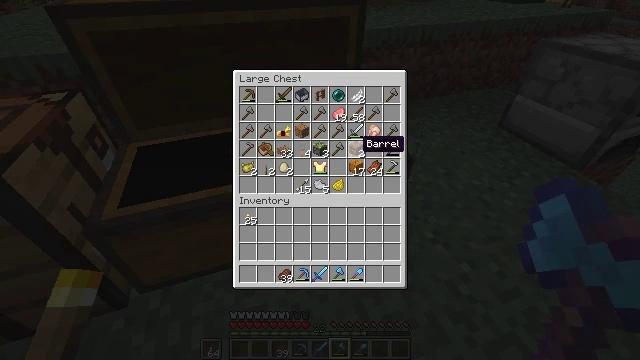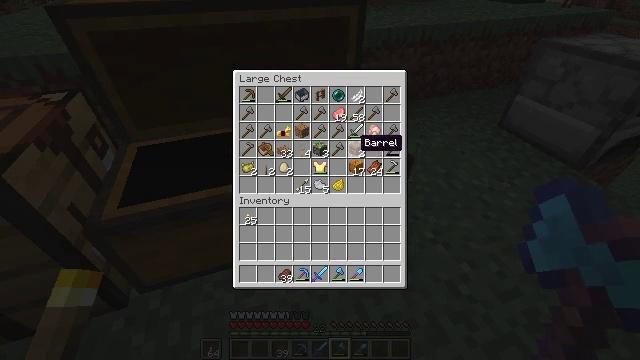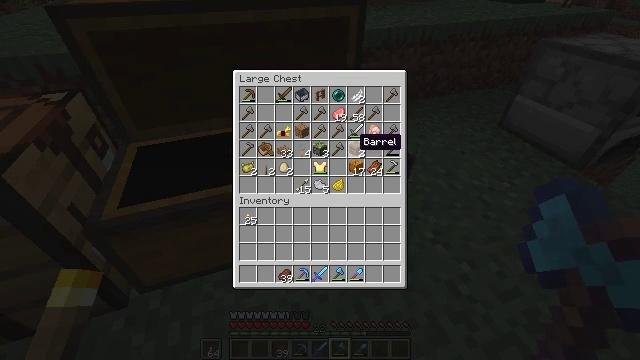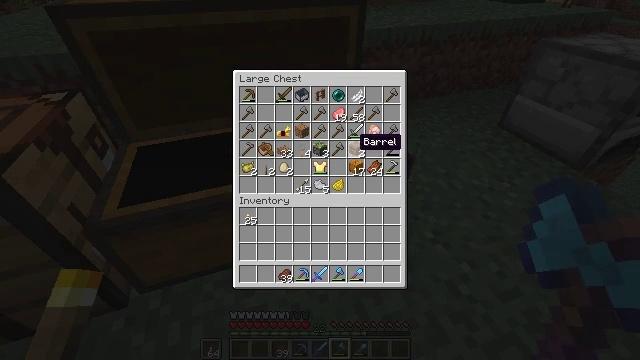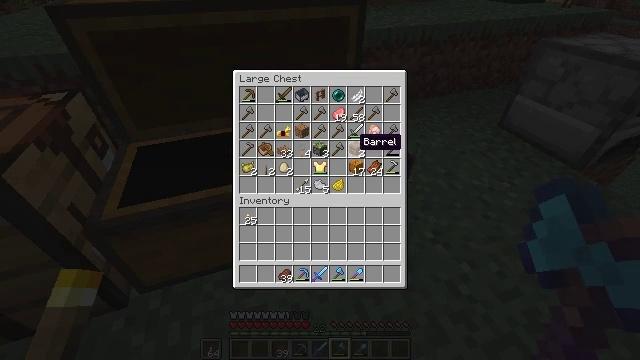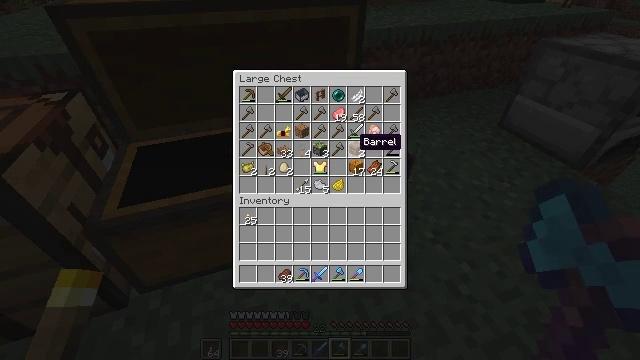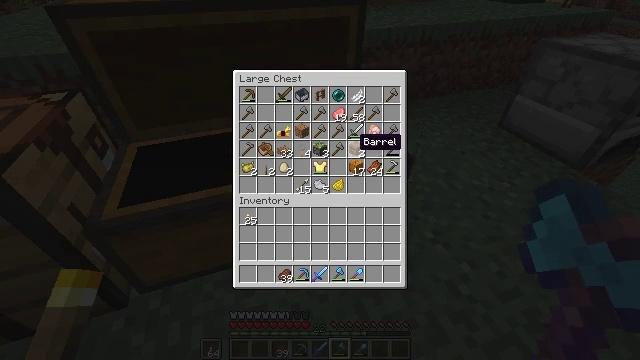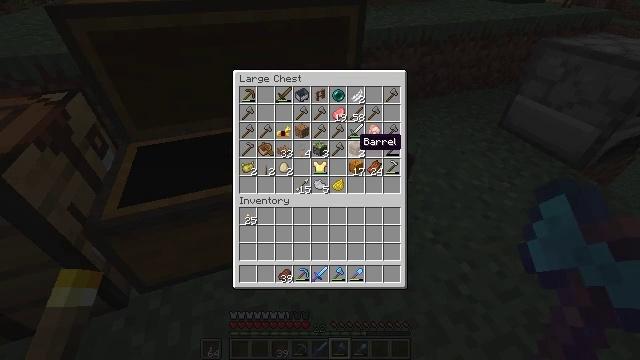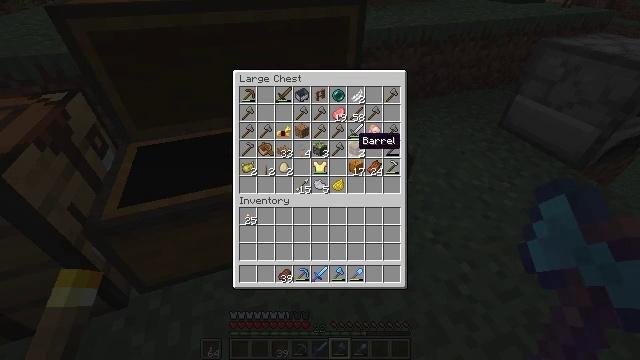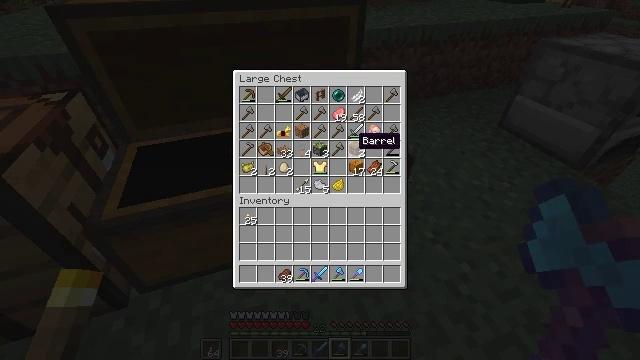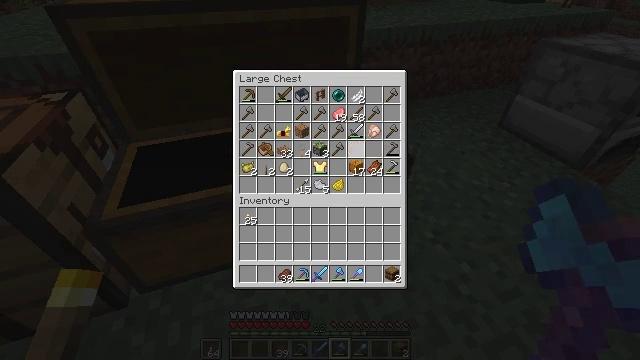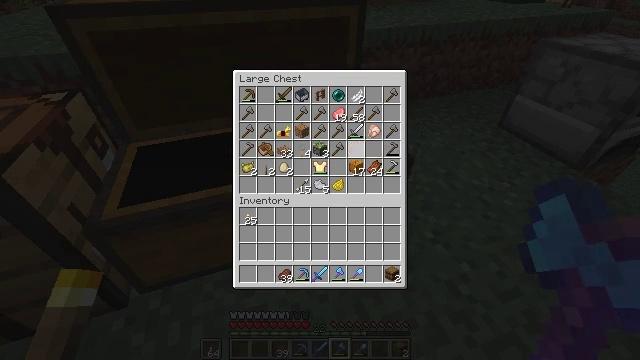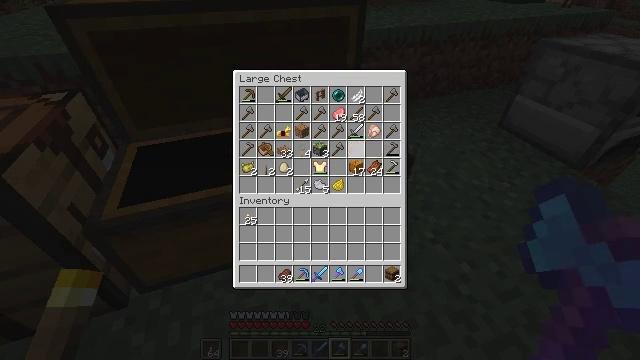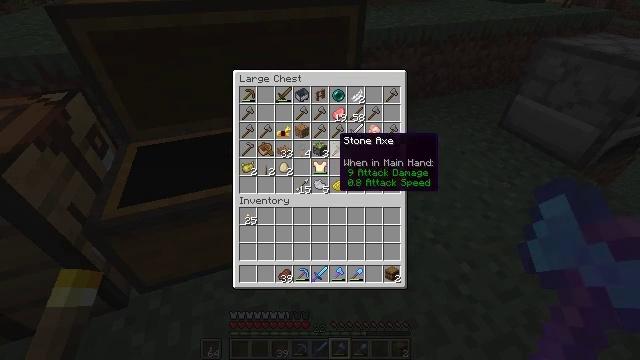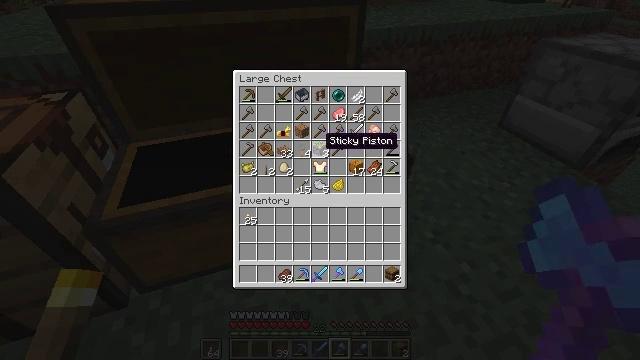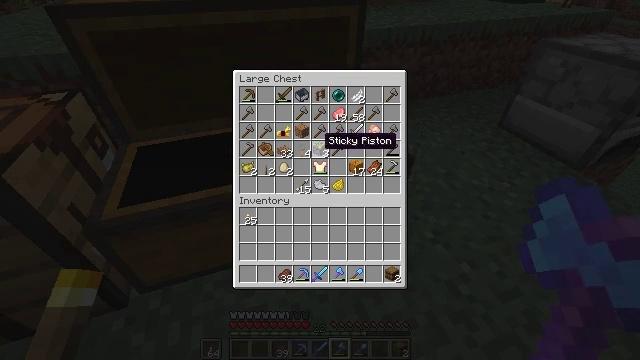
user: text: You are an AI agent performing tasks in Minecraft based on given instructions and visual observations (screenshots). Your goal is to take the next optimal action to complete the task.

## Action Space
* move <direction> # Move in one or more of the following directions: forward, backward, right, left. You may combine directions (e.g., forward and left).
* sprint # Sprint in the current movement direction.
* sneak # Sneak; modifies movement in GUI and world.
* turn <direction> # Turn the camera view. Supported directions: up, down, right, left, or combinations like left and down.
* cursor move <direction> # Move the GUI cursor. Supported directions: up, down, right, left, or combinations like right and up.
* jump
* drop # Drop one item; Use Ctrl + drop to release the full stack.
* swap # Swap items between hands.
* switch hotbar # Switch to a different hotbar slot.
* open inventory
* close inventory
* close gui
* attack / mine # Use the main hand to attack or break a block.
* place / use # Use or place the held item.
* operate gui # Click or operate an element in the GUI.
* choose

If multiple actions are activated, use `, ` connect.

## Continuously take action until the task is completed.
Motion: motion action
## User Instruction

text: Attack the chest to pick it up.
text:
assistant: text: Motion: no_op
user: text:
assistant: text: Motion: no_op
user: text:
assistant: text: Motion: no_op
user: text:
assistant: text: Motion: sneak
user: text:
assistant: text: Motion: sneak
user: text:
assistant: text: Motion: sneak
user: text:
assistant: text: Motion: sneak
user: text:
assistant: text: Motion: sneak
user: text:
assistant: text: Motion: sneak
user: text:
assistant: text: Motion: sneak, operate gui
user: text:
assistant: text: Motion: sneak, operate gui
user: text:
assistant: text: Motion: sneak, operate gui
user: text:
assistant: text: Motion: sneak, cursor move left
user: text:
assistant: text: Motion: sneak, cursor move left
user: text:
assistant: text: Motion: sneak
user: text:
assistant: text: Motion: sneak
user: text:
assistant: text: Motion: sneak
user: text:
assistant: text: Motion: sneak
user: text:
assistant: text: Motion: sneak
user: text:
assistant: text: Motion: sneak, operate gui
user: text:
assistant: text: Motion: sneak, operate gui
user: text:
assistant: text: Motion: sneak
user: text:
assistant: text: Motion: sneak, cursor move up
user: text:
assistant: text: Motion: sneak, cursor move up
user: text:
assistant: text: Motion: sneak
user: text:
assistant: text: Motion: sneak
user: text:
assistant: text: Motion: sneak
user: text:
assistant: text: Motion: sneak
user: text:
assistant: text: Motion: sneak
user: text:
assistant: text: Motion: sneak